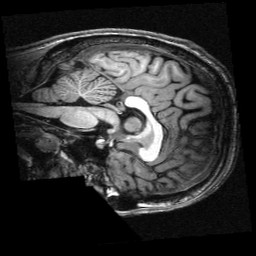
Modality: T1w
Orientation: sagittal
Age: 29
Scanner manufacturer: siemens
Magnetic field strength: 3 T
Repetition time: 2.3 s
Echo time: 0.00336 s